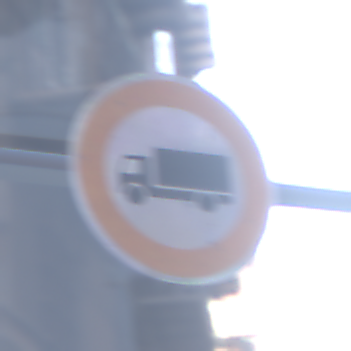
Verkehrszeichen: VerbotFuerKraftfahrzeugeUeberDreiKommaFuenfTonnen
Umgebung: Outdoor, Urban
Tageszeit: MorningAfternoon
Wetter: PartlyCloudy
Licht: Natural
Jahreszeit: NotSpecified
Kontrast: MediumContrast